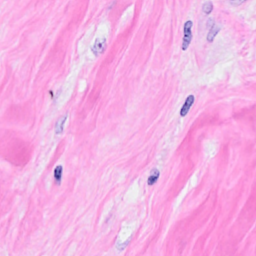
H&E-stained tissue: Breast